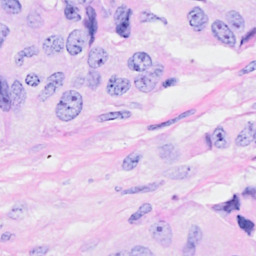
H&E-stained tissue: Breast